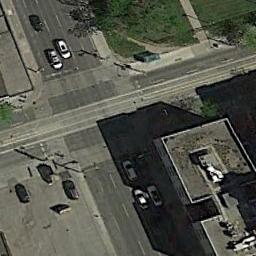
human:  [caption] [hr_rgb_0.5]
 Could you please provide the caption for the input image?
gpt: There are several moving vehicles on the road at the intersection, With many buildings and some trees around the intersection .

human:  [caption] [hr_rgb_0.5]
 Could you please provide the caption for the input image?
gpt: There are several cars at the intersection .

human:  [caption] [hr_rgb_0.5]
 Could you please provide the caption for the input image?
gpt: An intersection with normal traffic is between some buildings and a green area .

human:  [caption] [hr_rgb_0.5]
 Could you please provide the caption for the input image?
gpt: There are few cars at the crossroads .

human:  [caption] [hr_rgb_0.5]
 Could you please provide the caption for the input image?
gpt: An intersection beside a green lawn .